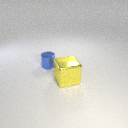
small blue metal cylinder to the left of large yellow metal cube